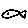
Label: fish